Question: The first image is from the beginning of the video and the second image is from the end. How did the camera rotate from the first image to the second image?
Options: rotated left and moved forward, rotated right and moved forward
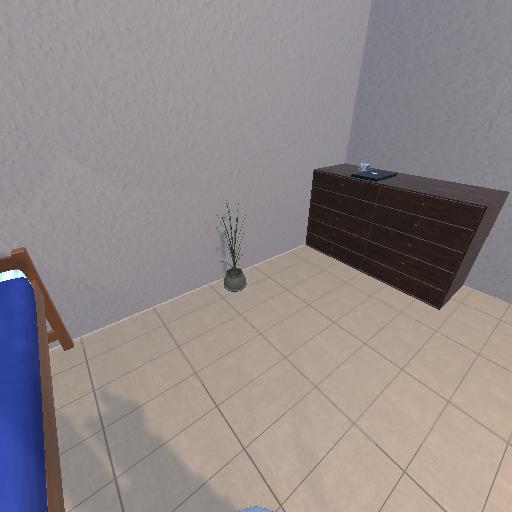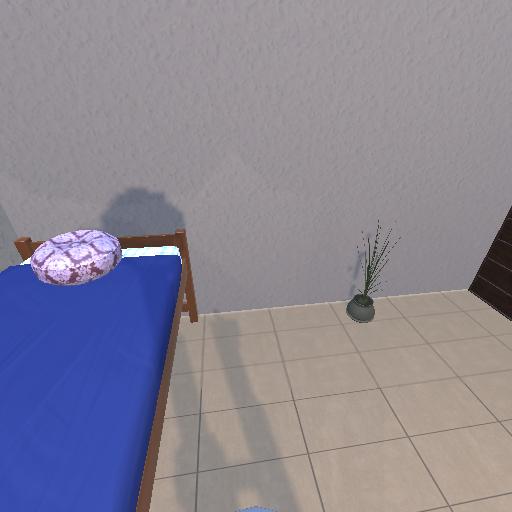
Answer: rotated left and moved forward